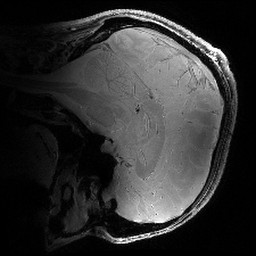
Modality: PDw
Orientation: sagittal
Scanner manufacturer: siemens
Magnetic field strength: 6.98 T
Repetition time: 2.29 s
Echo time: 0.00321 s